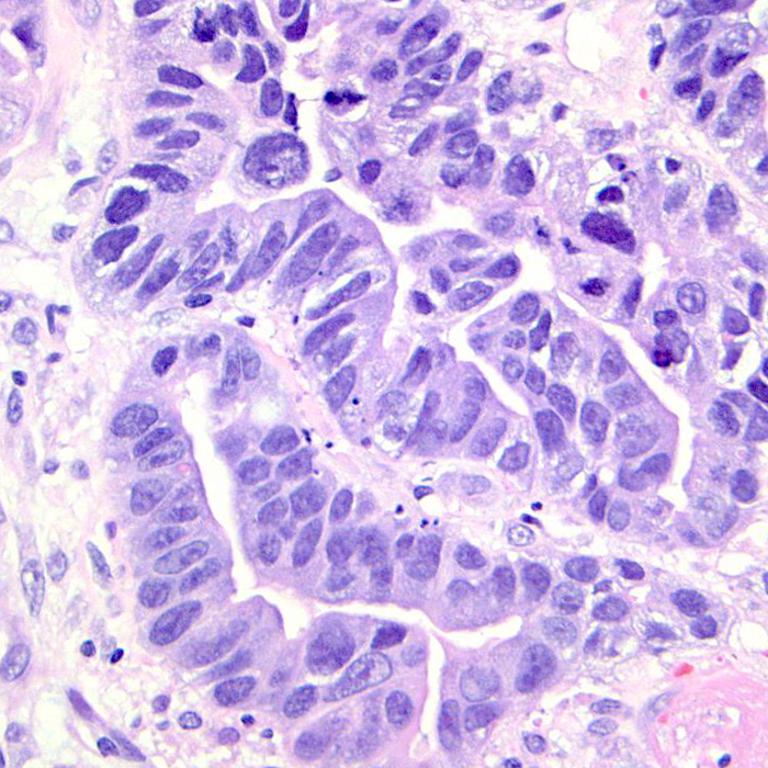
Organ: colon
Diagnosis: adenocarcinomas